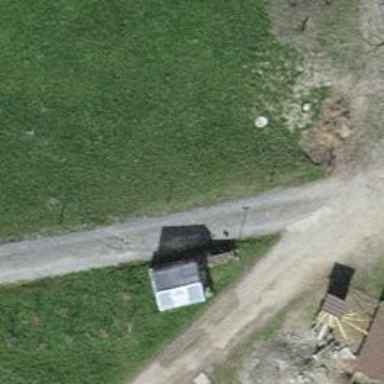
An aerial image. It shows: Isolated dwelling in remote location.